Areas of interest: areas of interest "HeFeng Agricultural and Sideline Products Market"
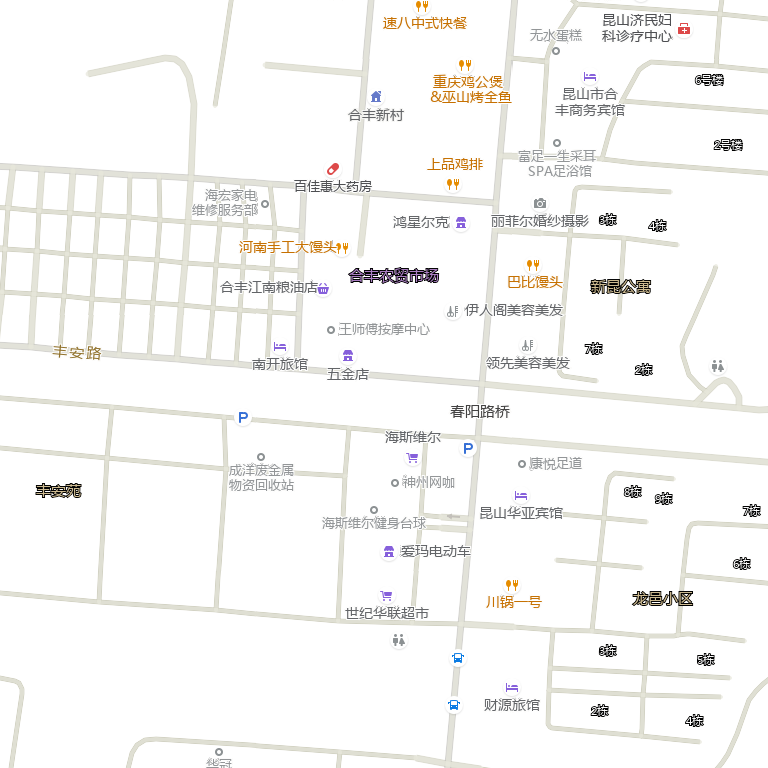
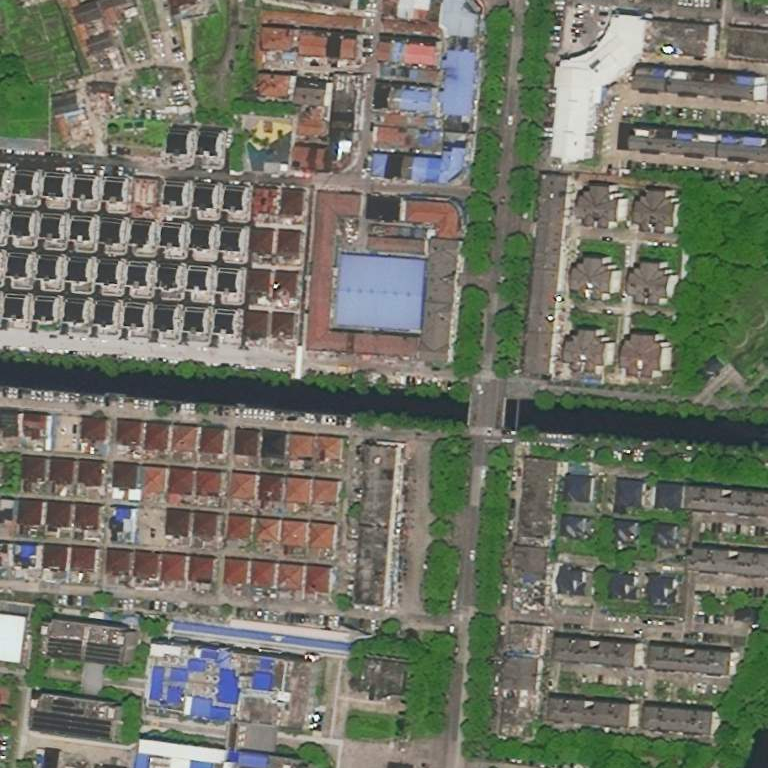